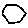
Label: hexagon